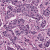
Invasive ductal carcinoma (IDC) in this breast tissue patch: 1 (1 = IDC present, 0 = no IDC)